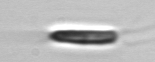
Label: Chrysochromulina